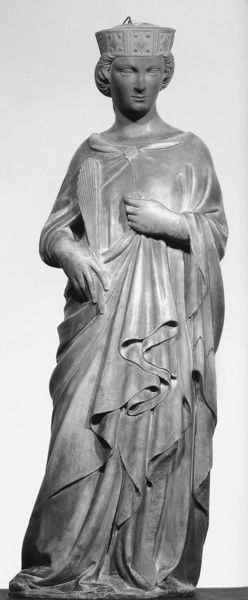
Titel: Hl. Reparata (?)
Künstler: Andrea Pisano
Institution: Florenz, Museo dell’Opera del Duomo
Schlagwörter: feder, hand, kopf, mann, umhang, finger, frau, frisur, hut, kleid, marmor, tuch, fächer, jung, mütze, falten, gesicht, stehen, stein, hals, hände, figur, gewand, haare, mantel, tücher, blatt, brosche, krone, skulptur, statue, kopfbedeckung, könig, faltenwurf, kontrapost, foto, stolz, toga, mittelalter, herrscherin, königin, macht, heilige, gerafft, hoheit, anmut, attribut, würdevoll, fibel, herschaftlich, mütz, keldiung, geandt, hohheit, spnage, fächerfoto